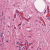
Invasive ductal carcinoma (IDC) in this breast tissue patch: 0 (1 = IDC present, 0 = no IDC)